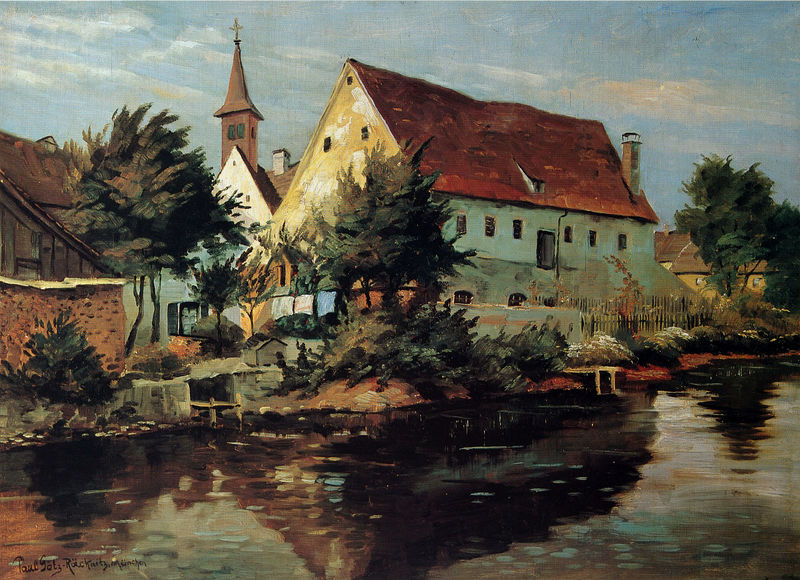
Titel: An der Schwarzach
Künstler: Paul Götz-Räcknitz
Standort: München
Institution: Städtische Galerie im Lenbachhaus
Schlagwörter: baum, blau, gemälde, himmel, schatten, wasser, weiß, wolken, bäume, fluss, gelb, grün, kirchturm, ufer, wäsche, braun, bunt, fenster, licht, schwarz, tür, dach, gebäude, haus, rot, zaun, malerei, wand, steine, signatur, öl, spiegelung, strauch, hütte, kirche, sonne, sträucher, tücher, fensterläden, schornstein, turm, wäscheleine, spiegelbild, leine, dorf, giebel, mauer, bauernhof, idylle, schlot, böschung, steg, handtücher, kreuz, münchen, uferböschung, götz, hundehütte